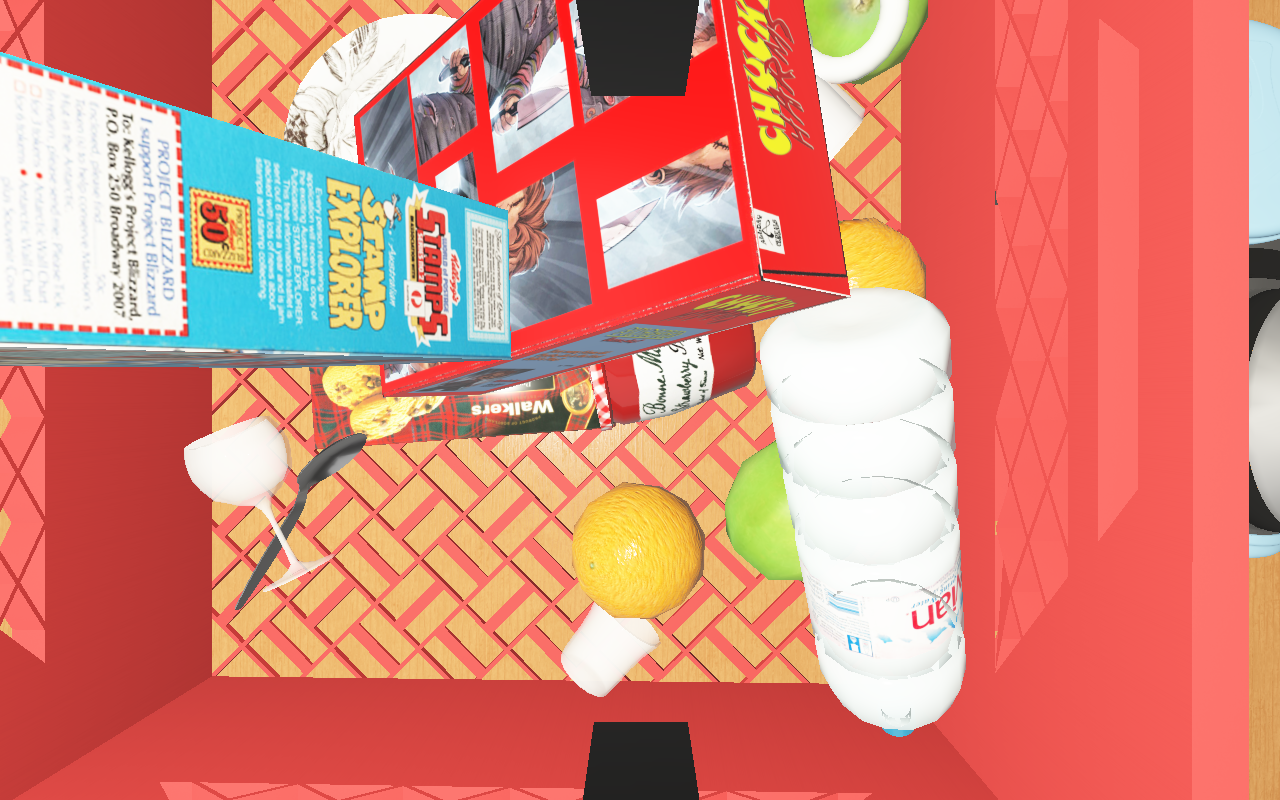
Objects in the scene:
carafe
water bottle
apple
apple
orange
orange
plate
wineglass
jam jar
cereal box